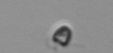
Label: Pyramimonas